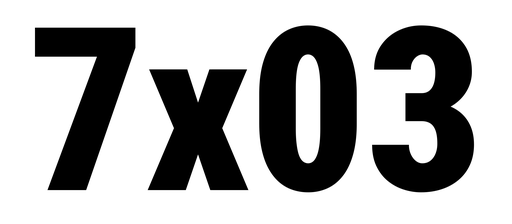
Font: Roboto_Condensed_Black